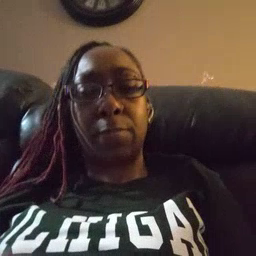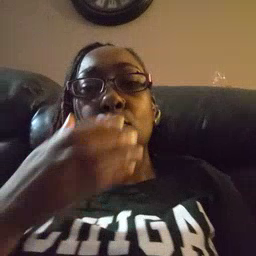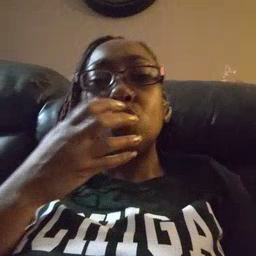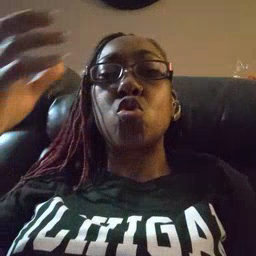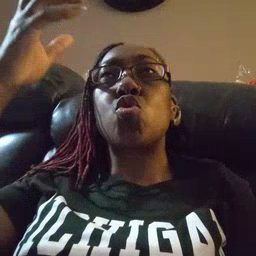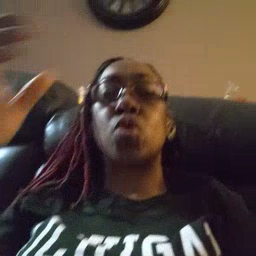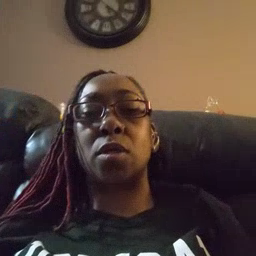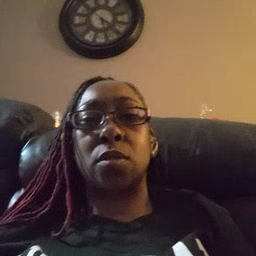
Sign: balloon